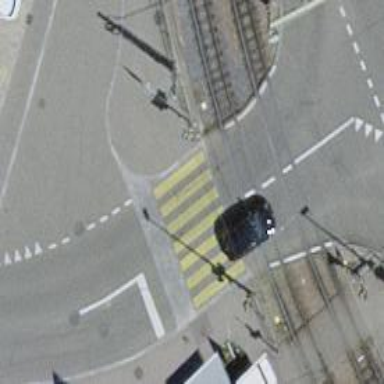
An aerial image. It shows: Unmarked crossing with zebra reference sign on the road.